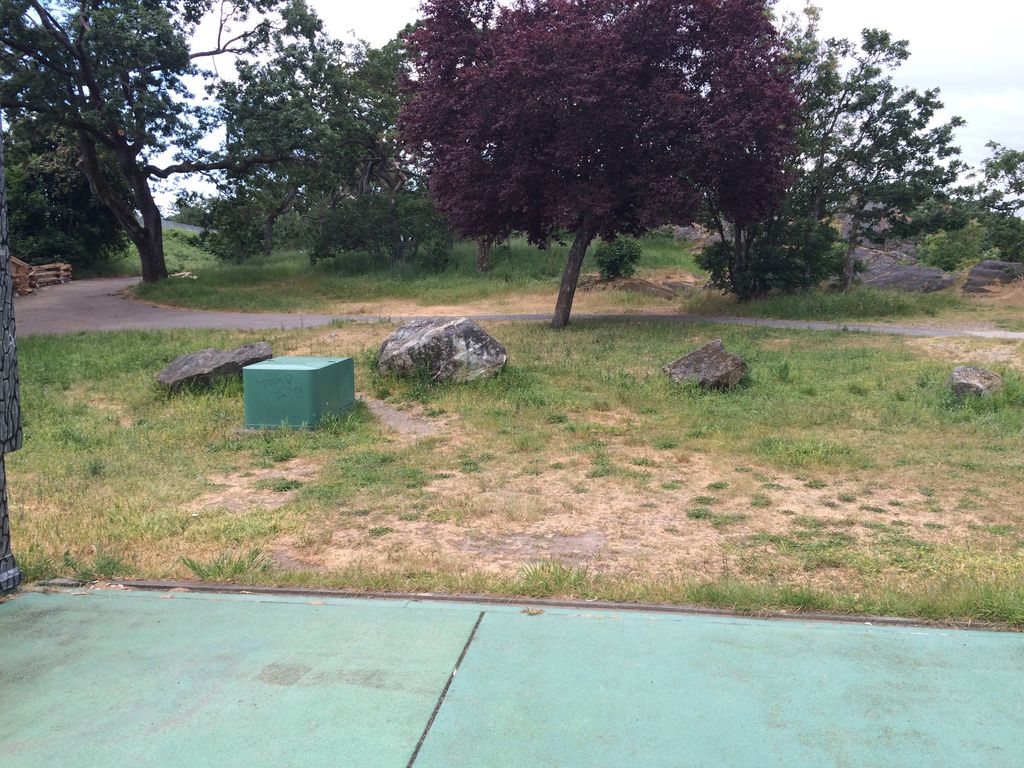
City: victoria